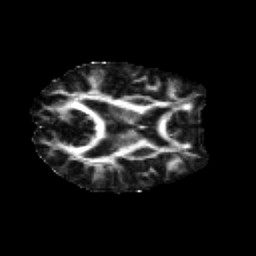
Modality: FA
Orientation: axial
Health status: healthy
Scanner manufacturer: siemens
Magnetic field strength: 3 T
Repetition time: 12 s
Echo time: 0.092 s